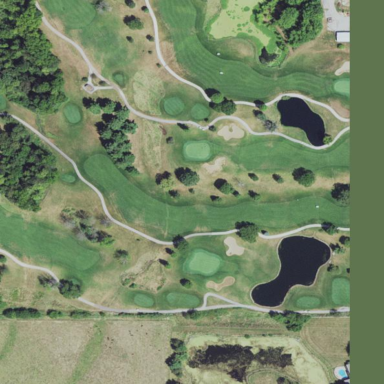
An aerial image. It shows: Grassy area designated as golf fairway.